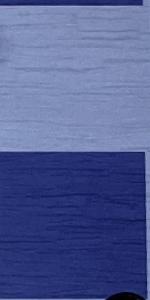
Label: Empty